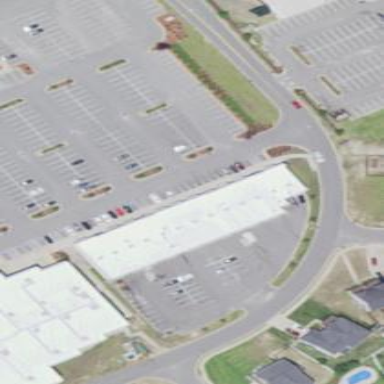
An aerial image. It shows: Retail building.